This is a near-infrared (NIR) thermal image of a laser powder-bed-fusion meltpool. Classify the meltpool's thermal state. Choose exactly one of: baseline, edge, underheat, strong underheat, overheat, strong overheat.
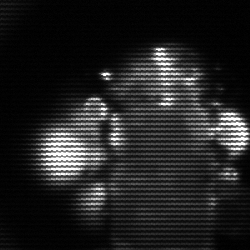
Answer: strong underheat